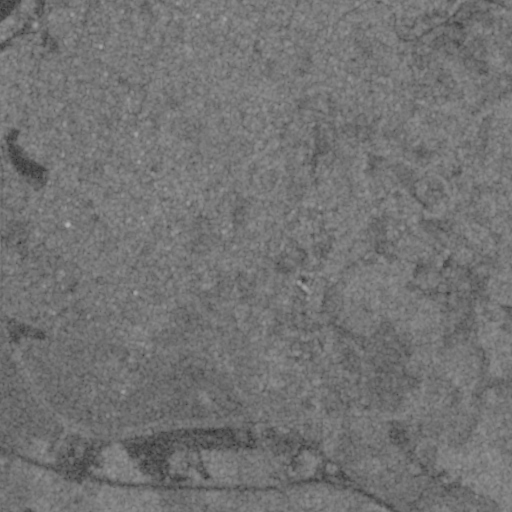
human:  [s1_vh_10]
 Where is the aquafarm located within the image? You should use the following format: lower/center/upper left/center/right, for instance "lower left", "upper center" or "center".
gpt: The aquafarm is located in the center of the image.
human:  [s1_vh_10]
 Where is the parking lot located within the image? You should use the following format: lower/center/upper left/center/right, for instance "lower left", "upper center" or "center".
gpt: The parking lot is located in the center of the image.
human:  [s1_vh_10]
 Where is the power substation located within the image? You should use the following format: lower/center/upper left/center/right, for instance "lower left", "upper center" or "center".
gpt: The power substation is located in the center of the image.
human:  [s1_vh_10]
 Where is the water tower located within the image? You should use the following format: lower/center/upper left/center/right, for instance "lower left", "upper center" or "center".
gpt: The water tower is located in the upper center of the image.
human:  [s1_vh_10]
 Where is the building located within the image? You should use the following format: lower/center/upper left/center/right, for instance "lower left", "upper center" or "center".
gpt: There is no building in the image.

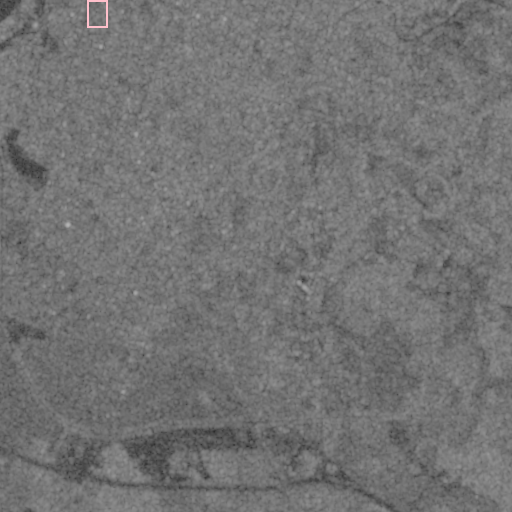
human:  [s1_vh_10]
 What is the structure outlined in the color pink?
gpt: The structure outlined in pink is a park.
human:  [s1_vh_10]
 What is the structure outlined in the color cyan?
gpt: There is no cyan outline.